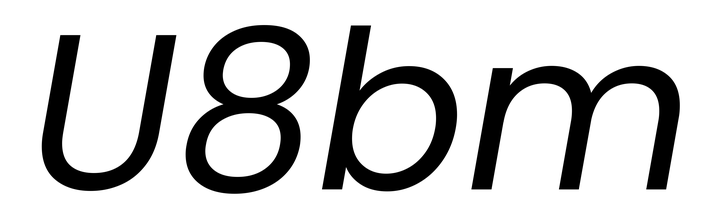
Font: Poppins-Italic